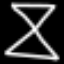
Label: hourglass